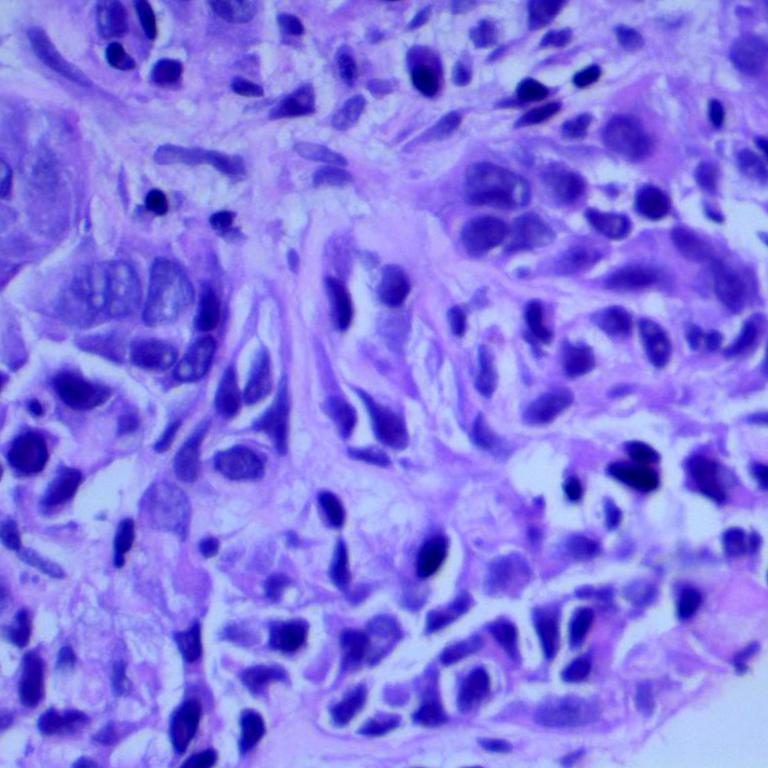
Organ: lung
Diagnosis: adenocarcinomas